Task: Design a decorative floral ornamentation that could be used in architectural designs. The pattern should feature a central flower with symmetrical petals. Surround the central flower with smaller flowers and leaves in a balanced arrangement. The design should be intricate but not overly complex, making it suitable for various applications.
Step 997:
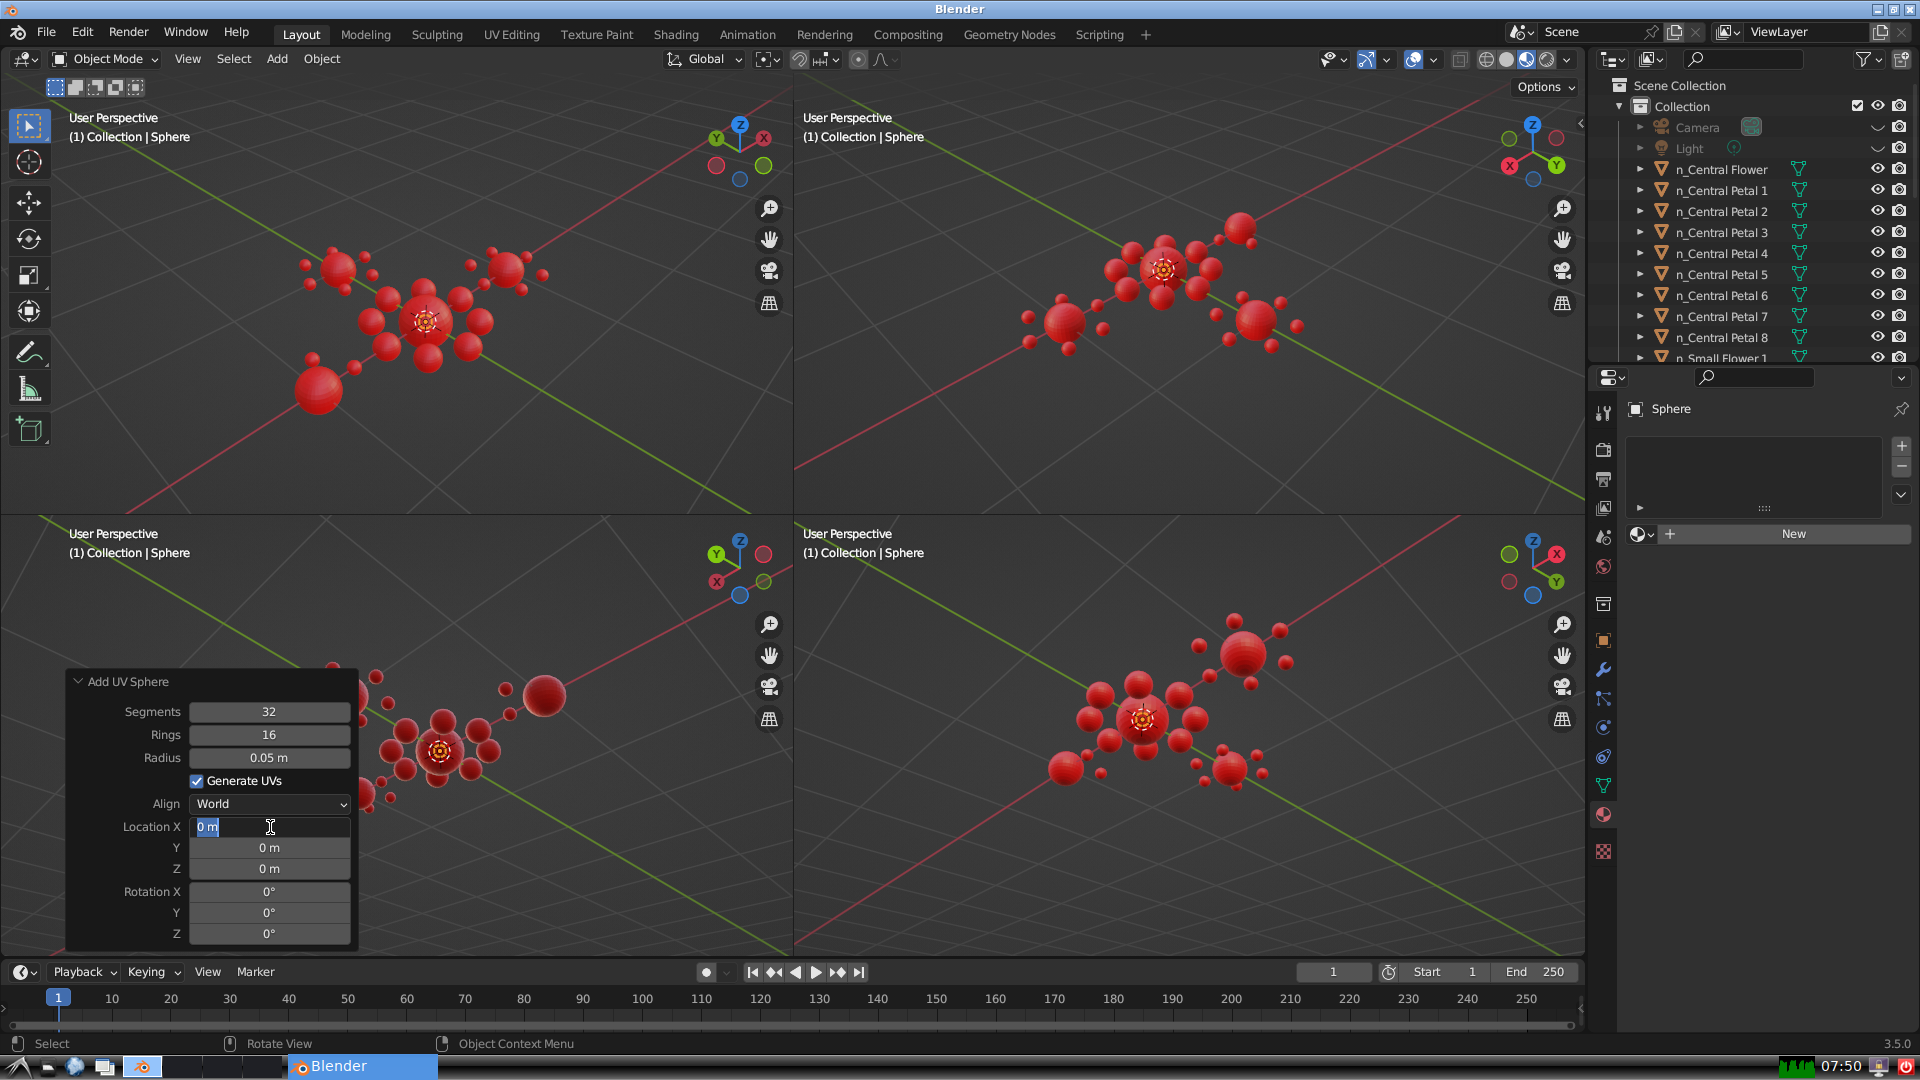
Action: input_text: -1.15